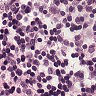
Metastatic tissue present: no